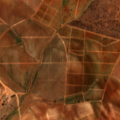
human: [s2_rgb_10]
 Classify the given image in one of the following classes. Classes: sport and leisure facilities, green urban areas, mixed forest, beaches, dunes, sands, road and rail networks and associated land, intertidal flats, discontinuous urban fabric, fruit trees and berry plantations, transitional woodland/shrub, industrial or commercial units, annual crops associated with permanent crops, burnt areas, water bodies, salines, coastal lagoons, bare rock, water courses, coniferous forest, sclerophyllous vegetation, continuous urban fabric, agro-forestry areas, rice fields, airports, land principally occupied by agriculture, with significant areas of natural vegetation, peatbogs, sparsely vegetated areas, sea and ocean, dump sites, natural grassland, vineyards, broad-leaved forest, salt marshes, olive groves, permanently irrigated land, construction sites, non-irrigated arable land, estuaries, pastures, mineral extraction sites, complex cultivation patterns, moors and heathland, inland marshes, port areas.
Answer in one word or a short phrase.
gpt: non-irrigated arable land, permanently irrigated land, vineyards, olive groves